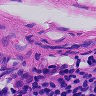
Metastatic tissue present: no